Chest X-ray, PA view. Patient: 59 years old, sex M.
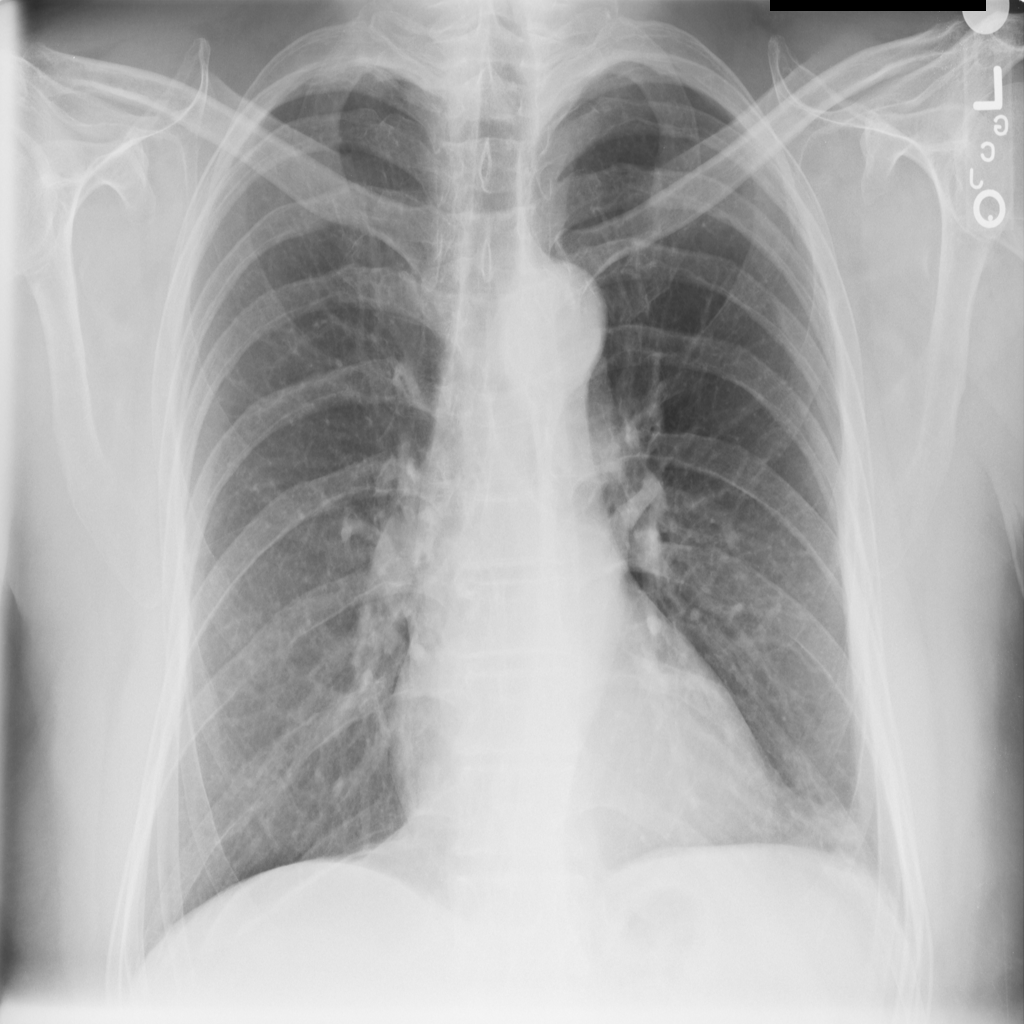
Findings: No Finding